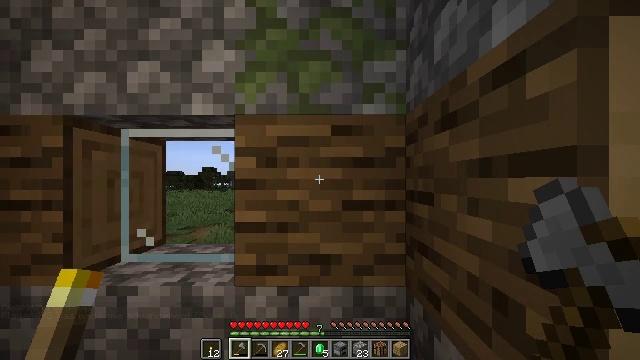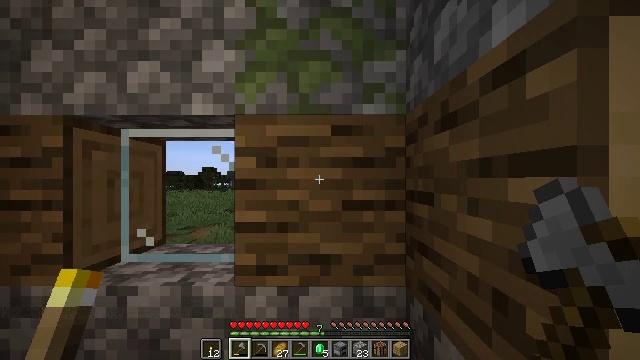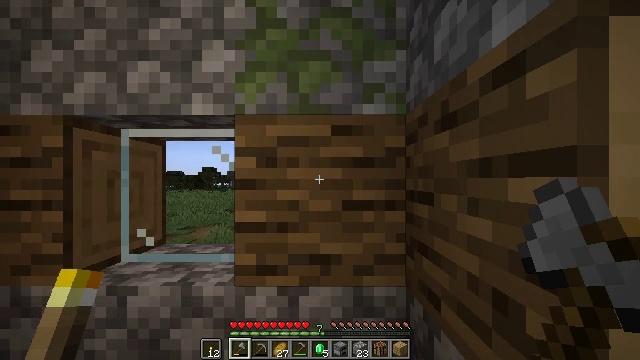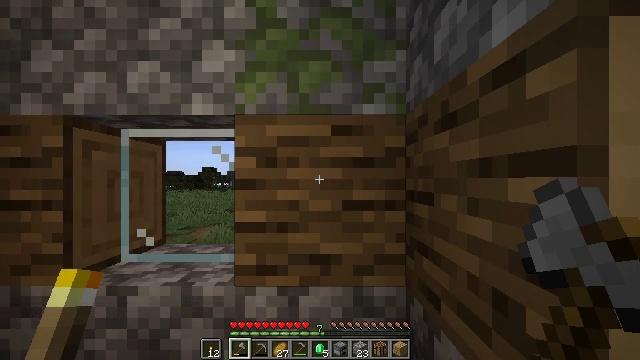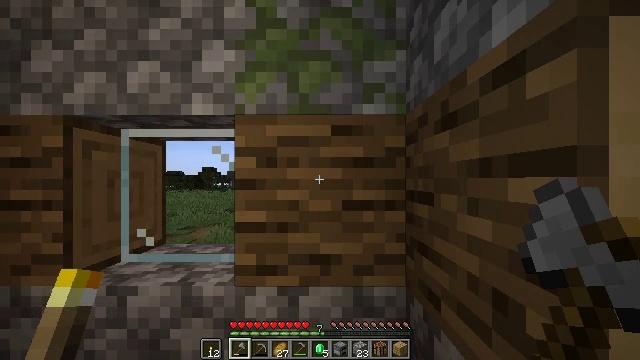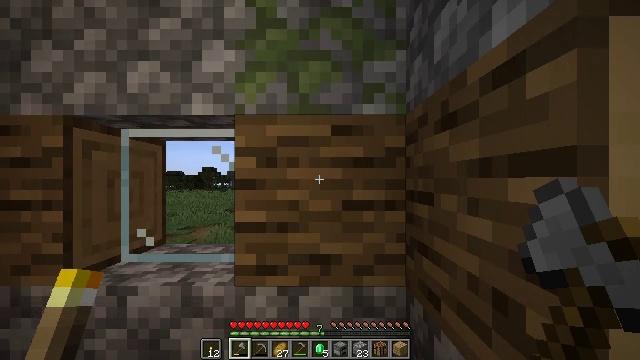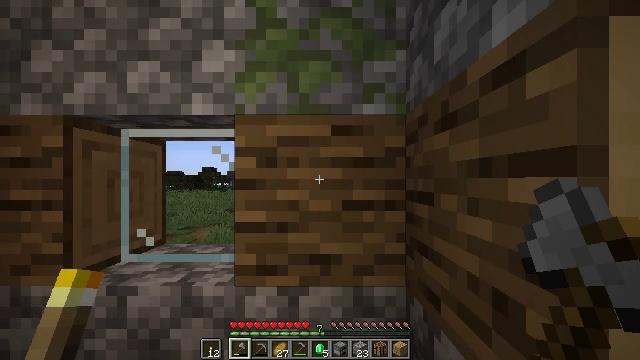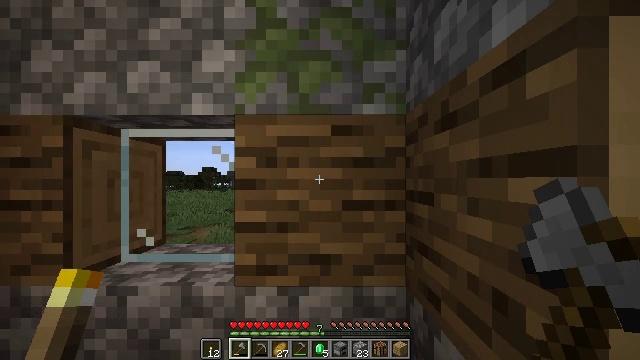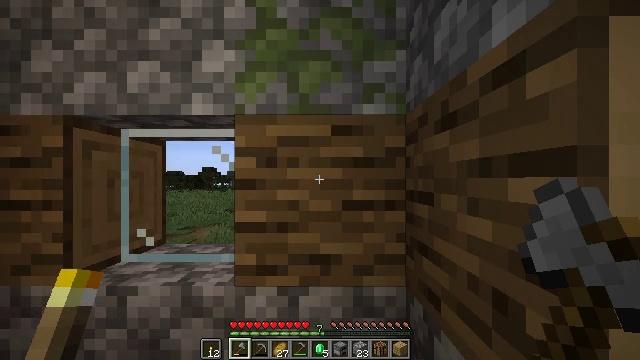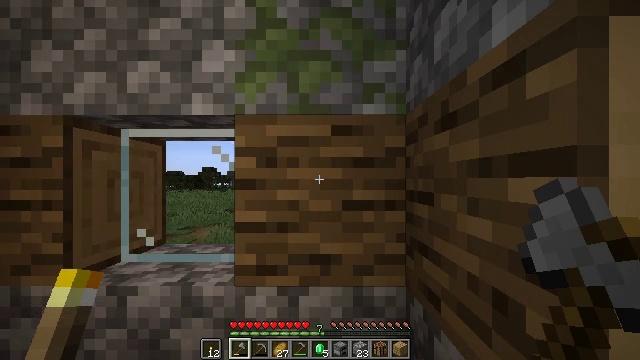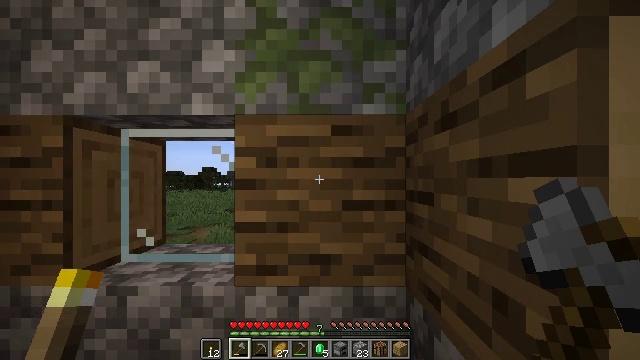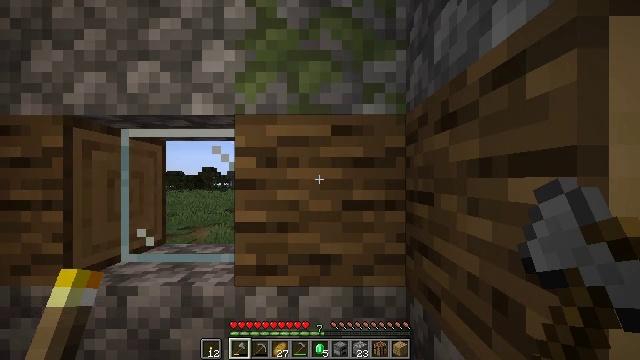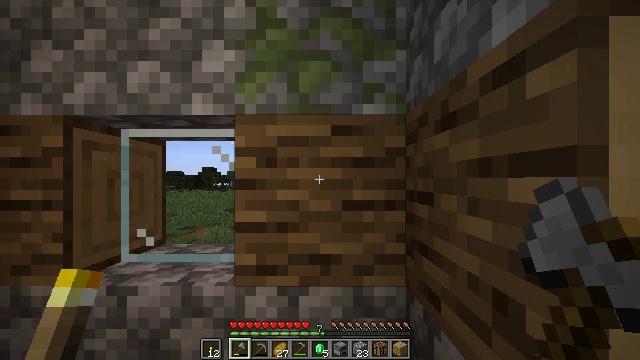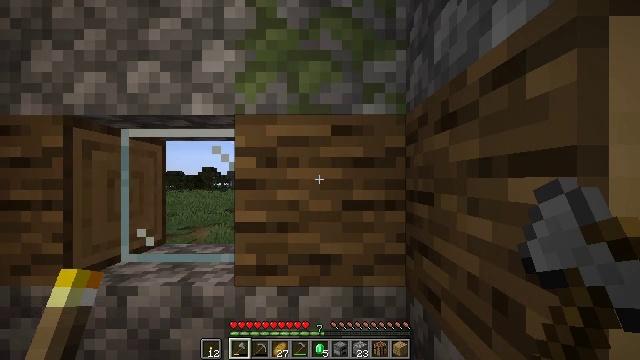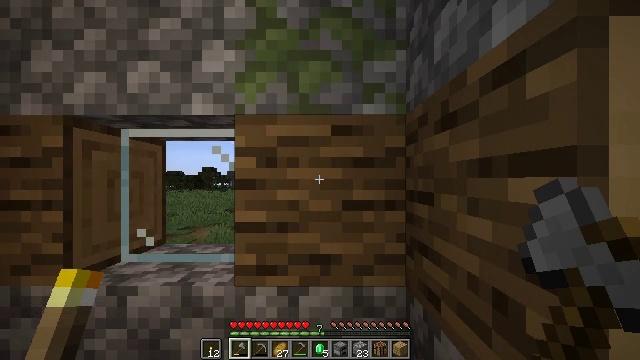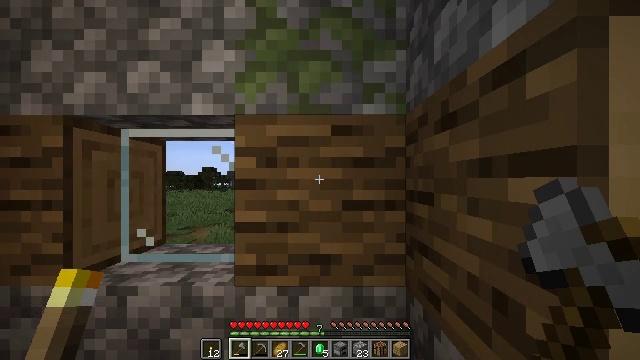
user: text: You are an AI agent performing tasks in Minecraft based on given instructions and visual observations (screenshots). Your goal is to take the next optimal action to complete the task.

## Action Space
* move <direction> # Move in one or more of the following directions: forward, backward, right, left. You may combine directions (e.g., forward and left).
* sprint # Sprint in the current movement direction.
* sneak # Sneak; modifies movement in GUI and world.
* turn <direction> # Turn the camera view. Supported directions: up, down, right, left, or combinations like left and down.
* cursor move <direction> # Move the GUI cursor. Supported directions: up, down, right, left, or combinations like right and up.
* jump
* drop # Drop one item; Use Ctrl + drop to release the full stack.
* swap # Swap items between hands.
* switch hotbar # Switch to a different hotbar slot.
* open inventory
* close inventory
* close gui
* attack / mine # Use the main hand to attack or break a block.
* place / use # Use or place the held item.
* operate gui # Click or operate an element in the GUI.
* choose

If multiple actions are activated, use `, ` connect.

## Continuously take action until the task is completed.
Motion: motion action
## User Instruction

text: Remove the yellow bed.
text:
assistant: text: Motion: no_op
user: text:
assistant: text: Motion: no_op
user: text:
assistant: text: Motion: no_op
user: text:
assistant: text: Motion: no_op
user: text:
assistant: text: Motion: no_op
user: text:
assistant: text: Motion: no_op
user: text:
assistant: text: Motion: no_op
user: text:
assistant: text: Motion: no_op
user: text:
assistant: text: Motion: no_op
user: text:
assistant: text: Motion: no_op
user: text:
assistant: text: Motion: no_op
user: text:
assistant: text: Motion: no_op
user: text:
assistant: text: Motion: no_op
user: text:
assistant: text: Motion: no_op
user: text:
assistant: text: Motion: no_op
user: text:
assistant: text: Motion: no_op
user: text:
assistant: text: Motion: no_op
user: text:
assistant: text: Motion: no_op
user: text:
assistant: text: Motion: no_op
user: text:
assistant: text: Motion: no_op
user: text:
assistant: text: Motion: no_op
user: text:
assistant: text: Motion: no_op
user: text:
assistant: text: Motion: no_op
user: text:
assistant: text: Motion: no_op
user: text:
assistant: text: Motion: no_op
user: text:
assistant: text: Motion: no_op
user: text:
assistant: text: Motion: no_op
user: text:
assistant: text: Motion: no_op
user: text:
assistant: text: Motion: no_op
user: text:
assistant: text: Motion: no_op